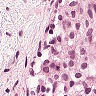
Metastatic tissue present: no